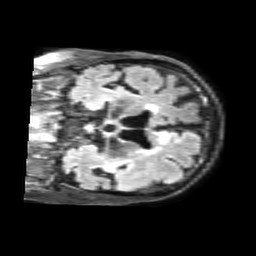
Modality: FLAIR
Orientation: coronal
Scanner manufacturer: philips
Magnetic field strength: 3 T
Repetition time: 4.8 s
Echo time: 0.34 s